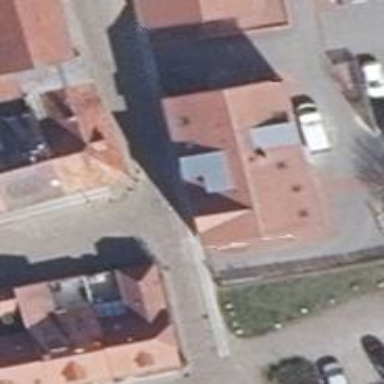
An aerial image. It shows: Residential road with flattened cobblestone surface.